Question: is it possible to create a Chart with google charts like this in the picture?
My biggest Problem is to get the fontsize on the left smaller.
The second problem is to get the time like 12:00PM 13:00PM 14:00PM
and is it possible to select a timeframe like in the footer on the picture?

JsFiddle: <URL>
'''
google.load("visualization", "1", {
packages: ["corechart"]
});
google.setOnLoadCallback(drawChart);
function drawChart() {
var data = google.visualization.arrayToDataTable([
['Year', 'dummy', 'Sales'],
[12, 0, 440],
[13, null, 450],
[14, null, 412],
[15, null, 434]
]);
var options = {
series: {
0: {
targetAxisIndex: 0,
visibleInLegend: false,
pointSize: 0,
lineWidth: 0
},
1: {
targetAxisIndex: 1,
visibleInLegend: false,
}
},
colors: ['red'],
backgroundColor: '#324149',
chartArea: {
backgroundColor: {
stroke: '#fff',
strokeWidth: 0
}
},
hAxis: {
gridlines: {
color: '#37454c',
count: 7
},
textStyle: {
color: '#fff'
}
},
vAxis: {
gridlines: {
color: '#37454c',
count: 7
},
textStyle: {
color: '#525b60',
fontSize: '3'
},
minValue: 390
},
vAxes: {
0: {
textPosition: 'none'
},
1: {
textPosition: 'in'
}
}
}
var chart = new google.visualization.AreaChart(document.getElementById('chart'));
chart.draw(data, options);
}
'''
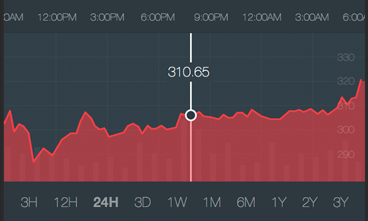
Answer: Your fontSize problem is not due to your code, you have the "Normalized CSS" option checked in the "Fiddle Options" panel, which is messing with the font sizes in the chart. Uncheck that and your fonts will be the specified size. Incidentally, the 'fontSize' suboption takes a number, not a string, so it should be 'fontSize: 3'.
You can add buttons to your HTML that replicate the functionality of the time frame, but the <URL> control performs a similar function without the need for any custom coding.
If you want your axis values formatted as time, you need to use either a "date", "datetime", or "timeofday" type domain (x) axis. You can then specify the formatting in the chart's 'hAxis.format' option.